三年级 · 算术
小明和小红共有邮票 110 张, 如果小明给小红 8 张邮票, 两人就一样多了。他俩原来各有多少张邮票？（先在图中表示出条件和问题，再解答。)

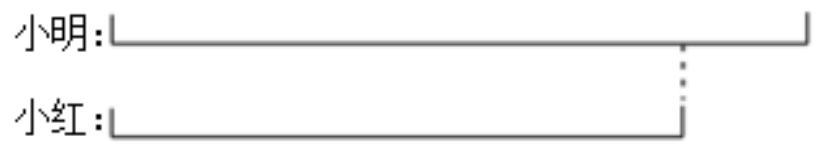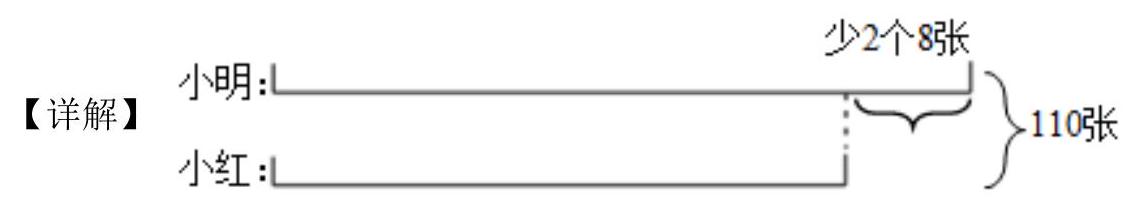
答案: 画图见详解; 小明 63 张, 小红 47 张;

【分析】先根据题意可知, 小明比小红多 2 个 8 张邮票，依此直接在图中表示出条件和问题; 用小明和小红共有邮票的张数加 2 个 8 张后, 再除以 2 即可得到小明原来有邮票的张数, 用小明和小红共有邮票的张数减去小明原来有邮票的张数就是小红原来有邮票的张数, 依此解答。

$8 \times 2=16$ (张)

$110+16=126$ (张)

$126 \div 2=63($ 张 $)$

$110-63=47($ 张 $)$

答: 小明原来有 63 张邮票, 小红原来有 47 张邮票。

【点睛】此题考查的是和差问题的计算, 先计算出小明和小红原来有邮票的差是解答此题的关键。